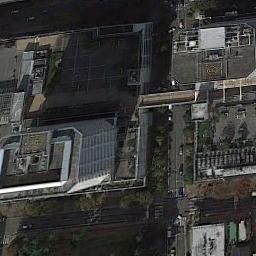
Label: commercial_area